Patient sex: M
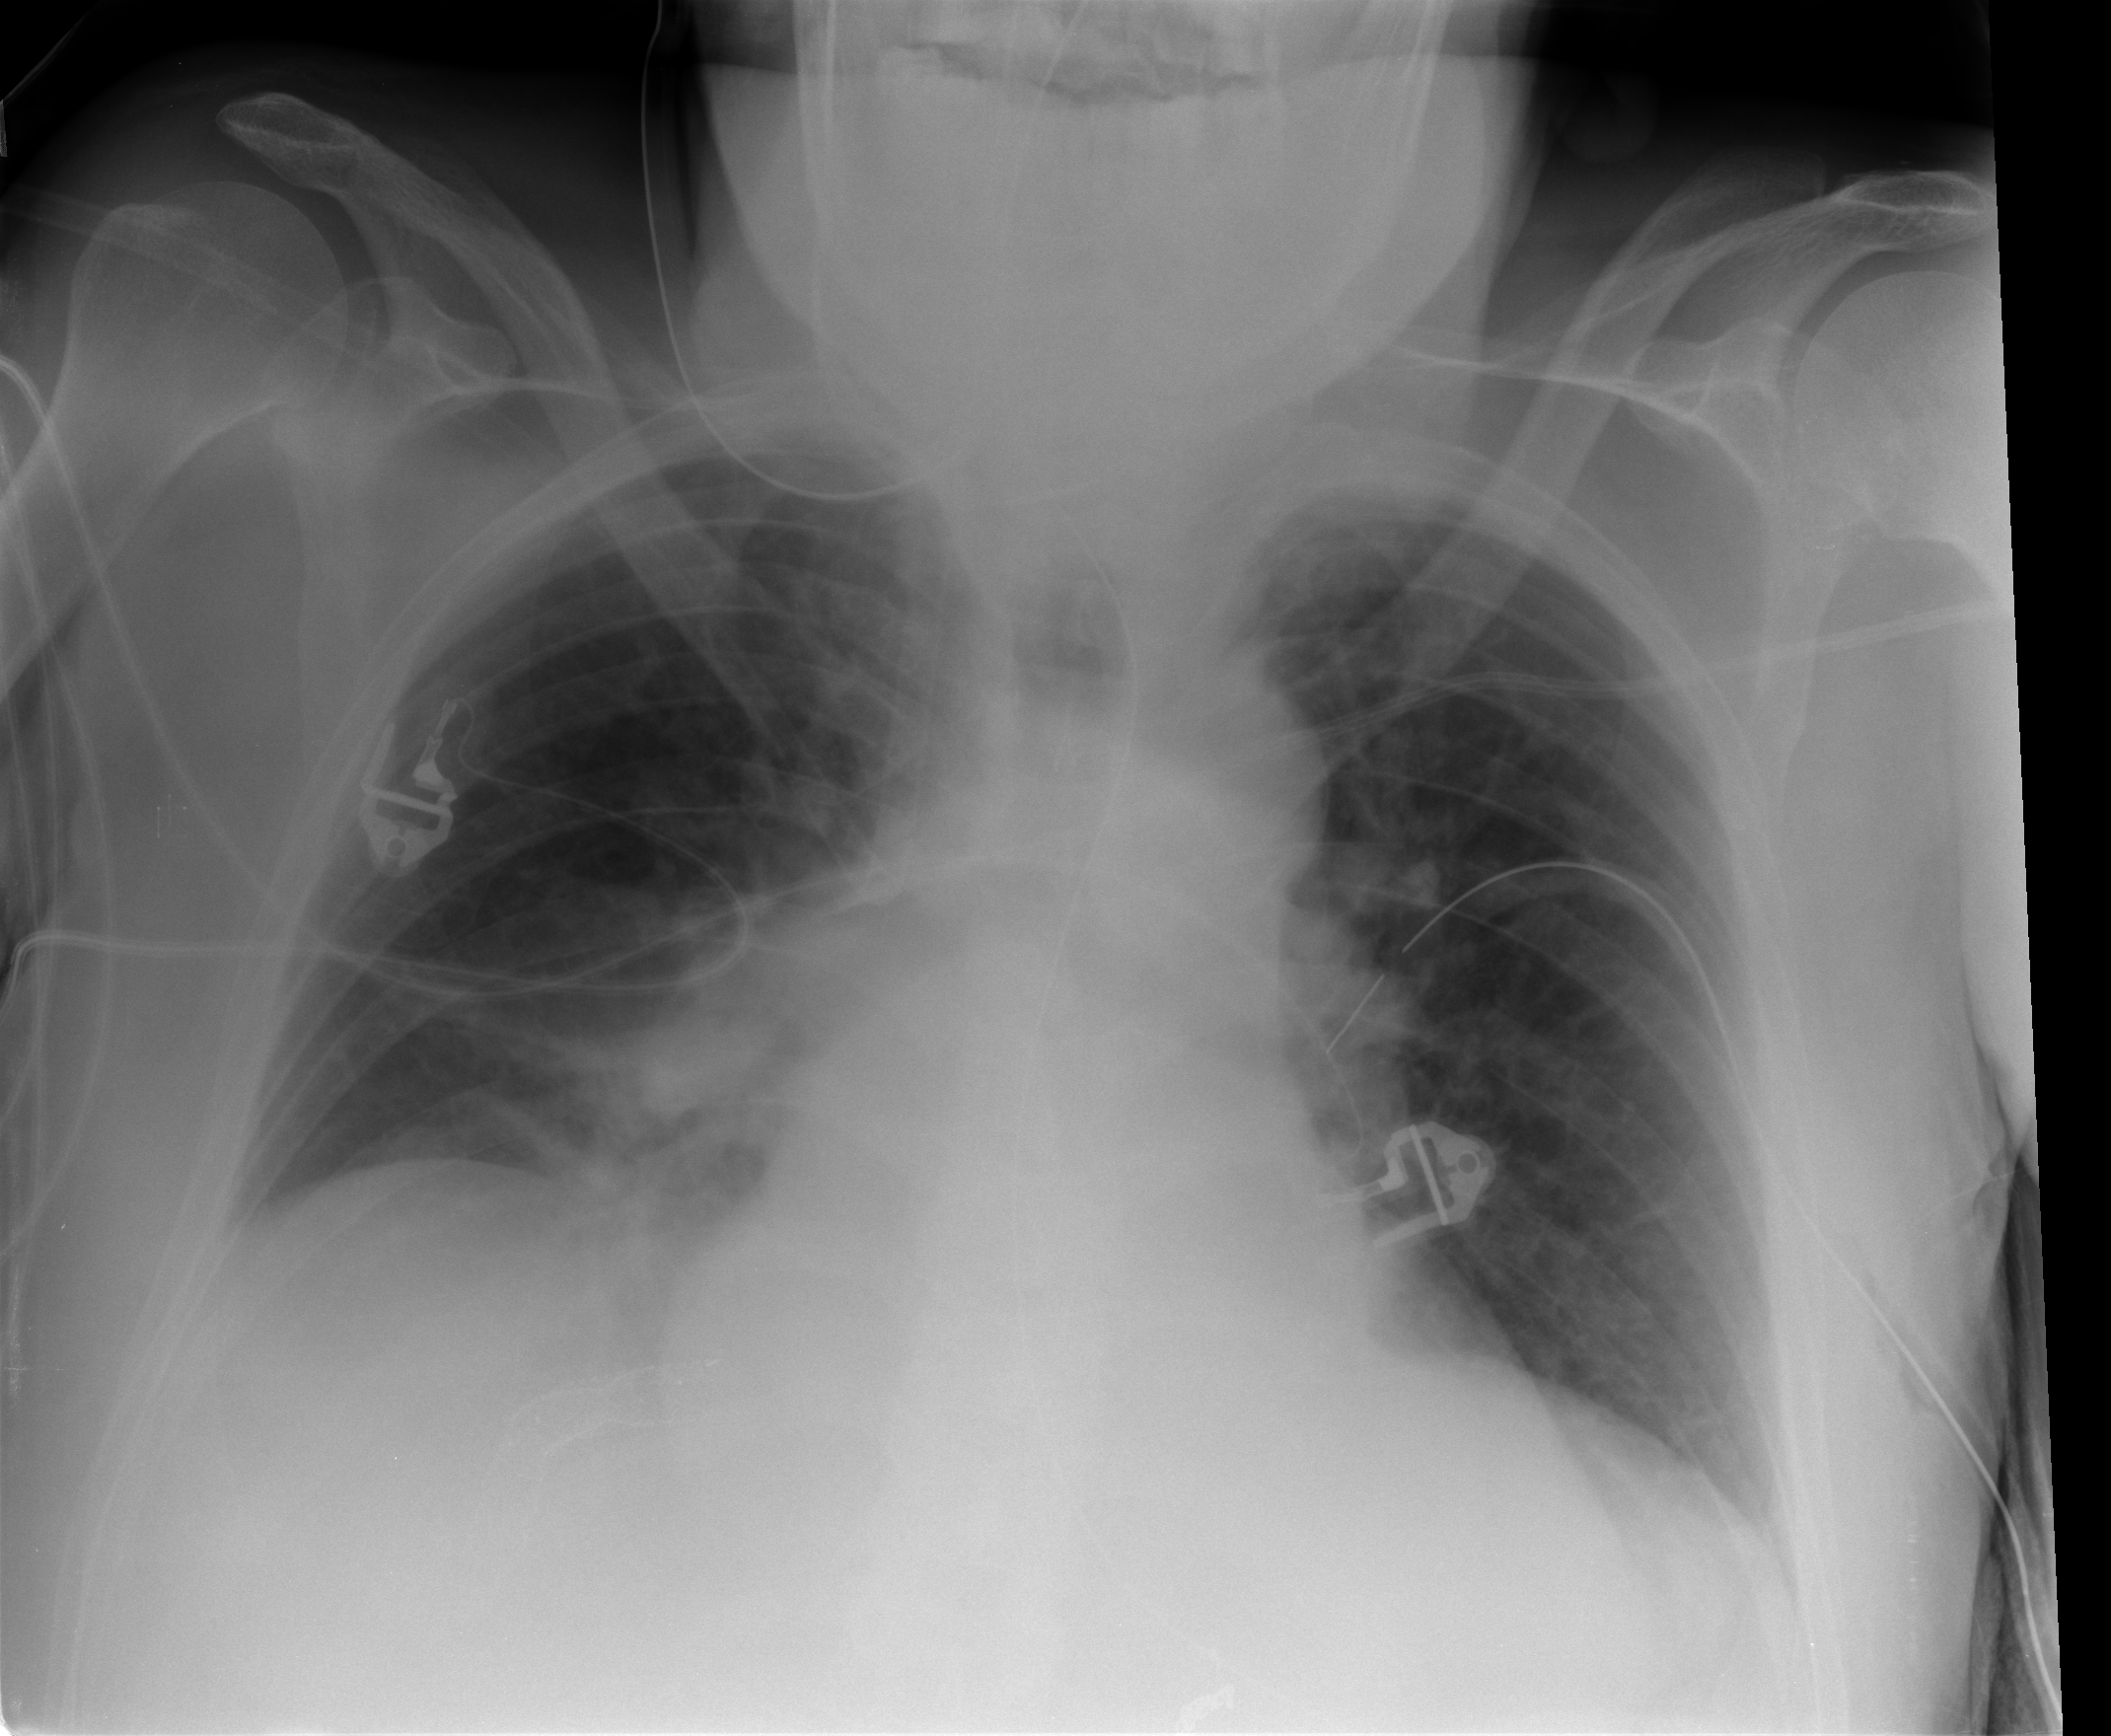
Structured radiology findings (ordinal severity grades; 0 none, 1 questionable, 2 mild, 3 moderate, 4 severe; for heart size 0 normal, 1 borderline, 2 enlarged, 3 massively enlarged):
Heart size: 0
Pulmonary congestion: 2
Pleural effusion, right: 0
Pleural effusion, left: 0
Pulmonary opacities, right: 0
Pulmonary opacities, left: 0
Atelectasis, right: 2
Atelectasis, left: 2